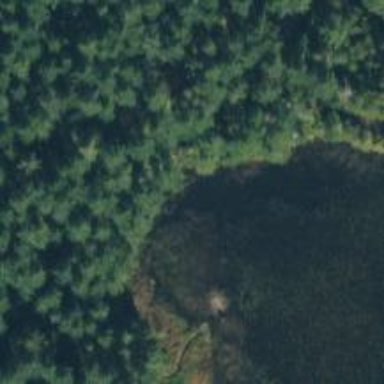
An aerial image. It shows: Bird hide located in leisure land area.